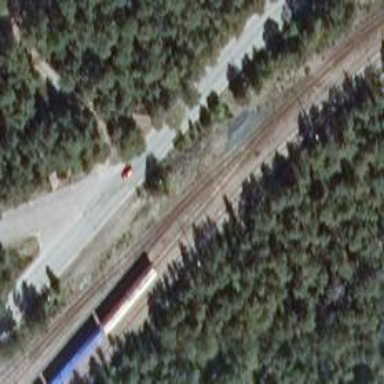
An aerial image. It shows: Railway yard used for servicing trains.